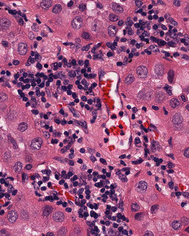
Tumor epithelial tissue: yes
Tumor-associated stroma tissue: yes
Normal tissue: no